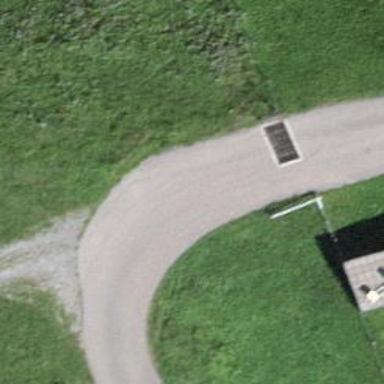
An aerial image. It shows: Unclassified road with asphalt surface. The road is at grade2 tracktype and is used for agricultural purposes.